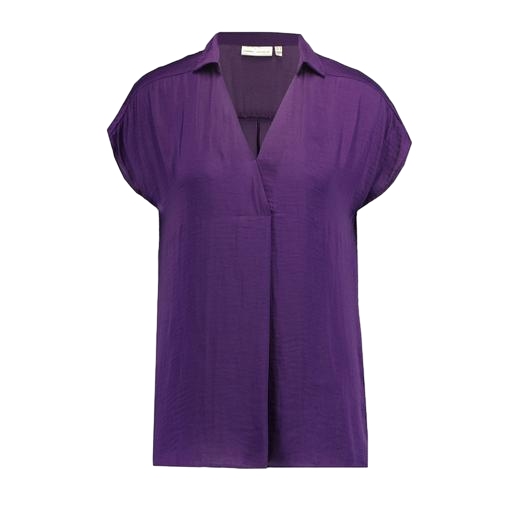
purple pleated-front georgette top, purple pleat front v-neck shell, purple graham spencer high-low blouse, white background